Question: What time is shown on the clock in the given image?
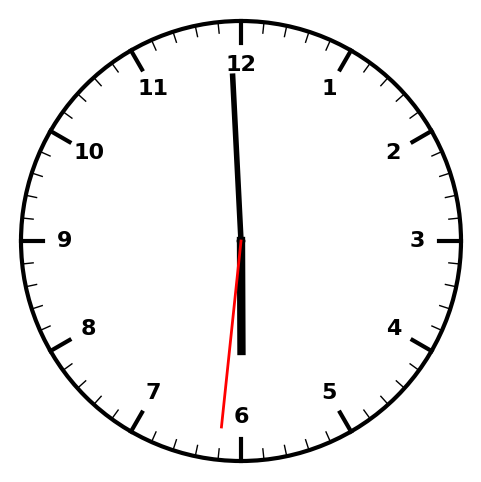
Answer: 05:59:31